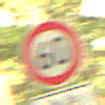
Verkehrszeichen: Geschwindigkeit60
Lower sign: ZeitangabenMitBeschraenkungAufWochentage9
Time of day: Midday
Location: Outdoor (Nature)
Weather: PartlyCloudy
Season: NotSpecified
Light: Natural